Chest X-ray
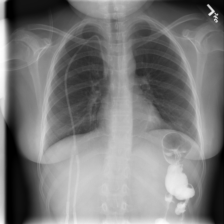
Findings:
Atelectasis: negative
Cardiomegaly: negative
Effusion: negative
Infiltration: negative
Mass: negative
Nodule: negative
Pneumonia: negative
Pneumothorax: negative
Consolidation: negative
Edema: negative
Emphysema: negative
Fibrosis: negative
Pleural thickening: negative
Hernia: negative